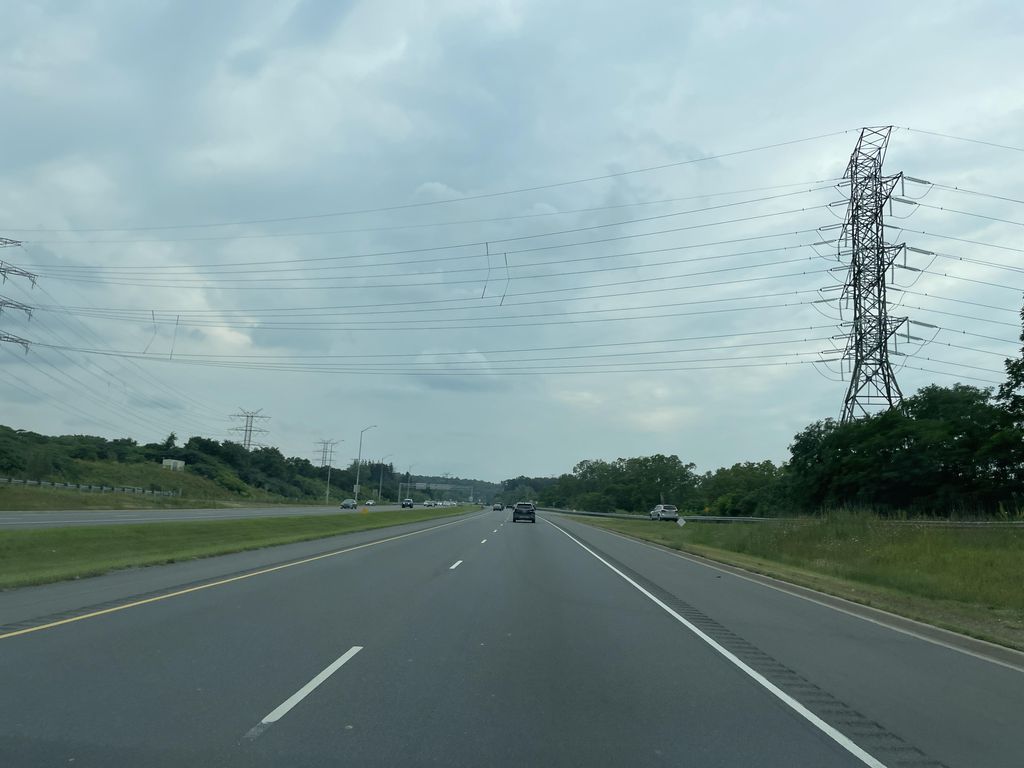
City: hamilton